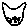
Label: cat